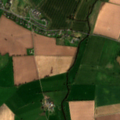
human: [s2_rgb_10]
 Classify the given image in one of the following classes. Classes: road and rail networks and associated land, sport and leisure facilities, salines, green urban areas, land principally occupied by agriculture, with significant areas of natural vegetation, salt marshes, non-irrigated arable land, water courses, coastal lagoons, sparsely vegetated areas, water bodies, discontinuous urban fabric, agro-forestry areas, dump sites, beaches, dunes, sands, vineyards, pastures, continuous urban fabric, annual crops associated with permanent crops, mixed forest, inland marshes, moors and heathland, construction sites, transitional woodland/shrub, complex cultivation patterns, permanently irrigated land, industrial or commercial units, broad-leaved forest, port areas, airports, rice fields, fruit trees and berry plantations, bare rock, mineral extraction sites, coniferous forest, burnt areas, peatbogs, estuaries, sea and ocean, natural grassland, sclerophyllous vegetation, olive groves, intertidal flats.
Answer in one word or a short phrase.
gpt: non-irrigated arable land, pastures